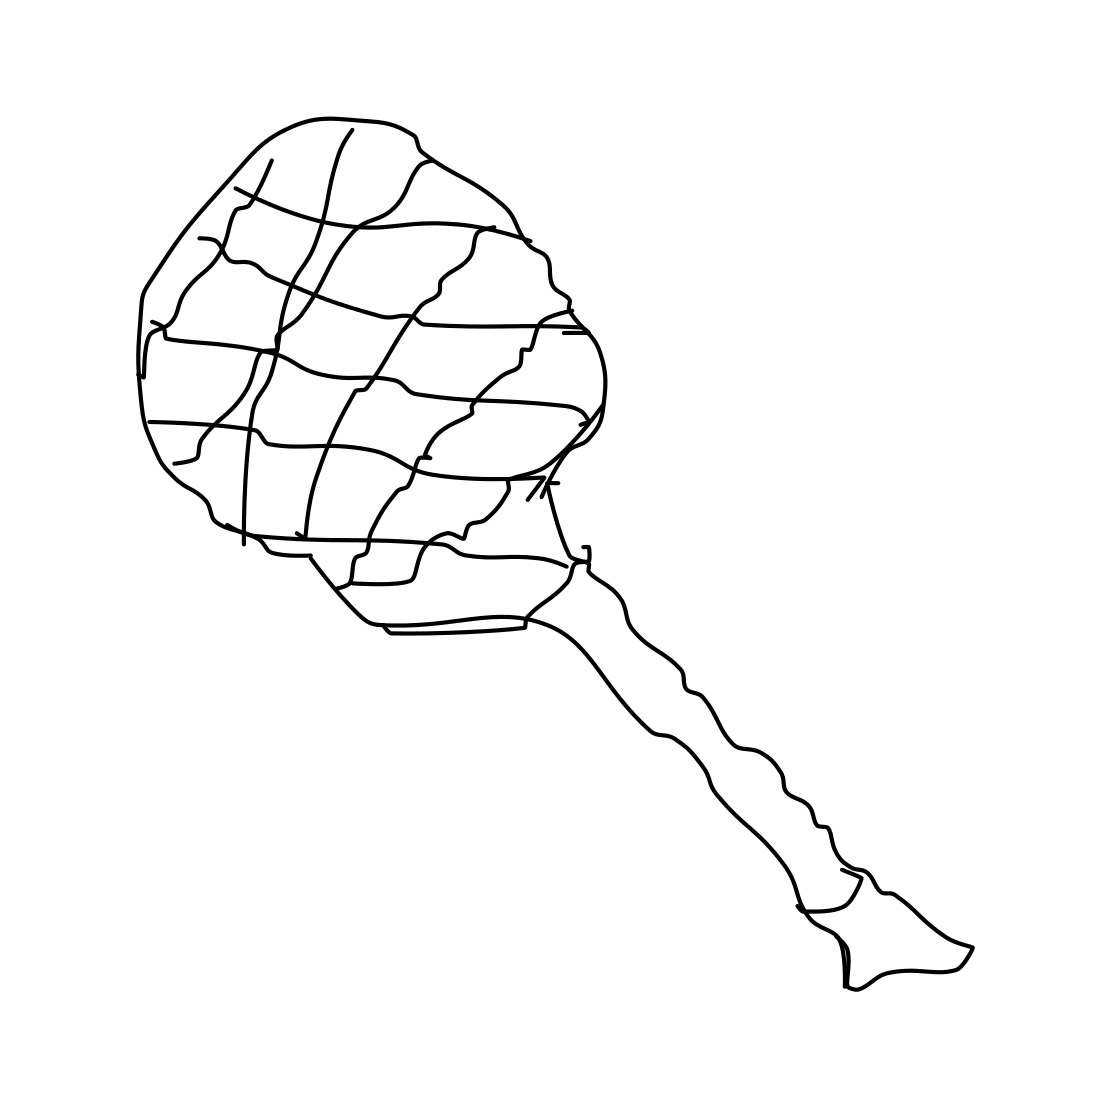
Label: tennis-racket